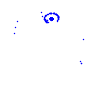
Particle: proton